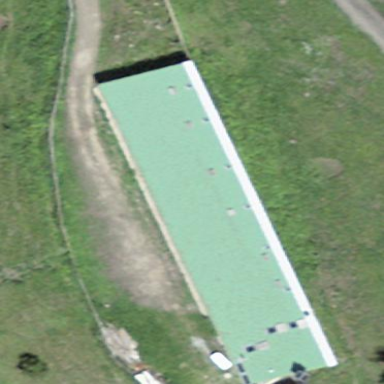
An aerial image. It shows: Farm building.